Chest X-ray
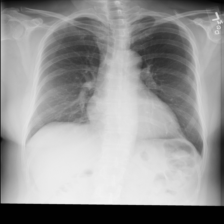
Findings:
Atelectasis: negative
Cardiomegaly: negative
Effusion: negative
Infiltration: negative
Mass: negative
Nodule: negative
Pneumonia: negative
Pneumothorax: negative
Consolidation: negative
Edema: negative
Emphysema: negative
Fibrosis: negative
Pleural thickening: negative
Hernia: negative